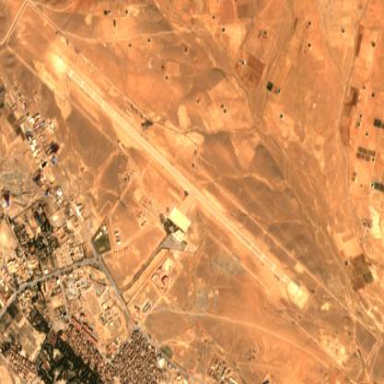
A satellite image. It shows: Military airfield with wall barrier. It is part of military/public aerodrome.